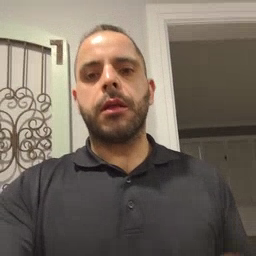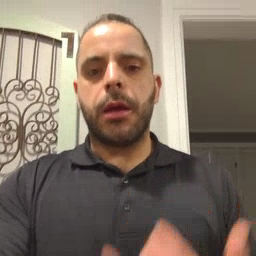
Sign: now